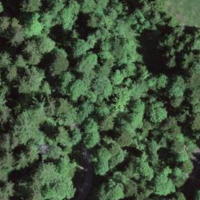
EUNIS habitat code: 43
Species observed at this site:
Petasites albus